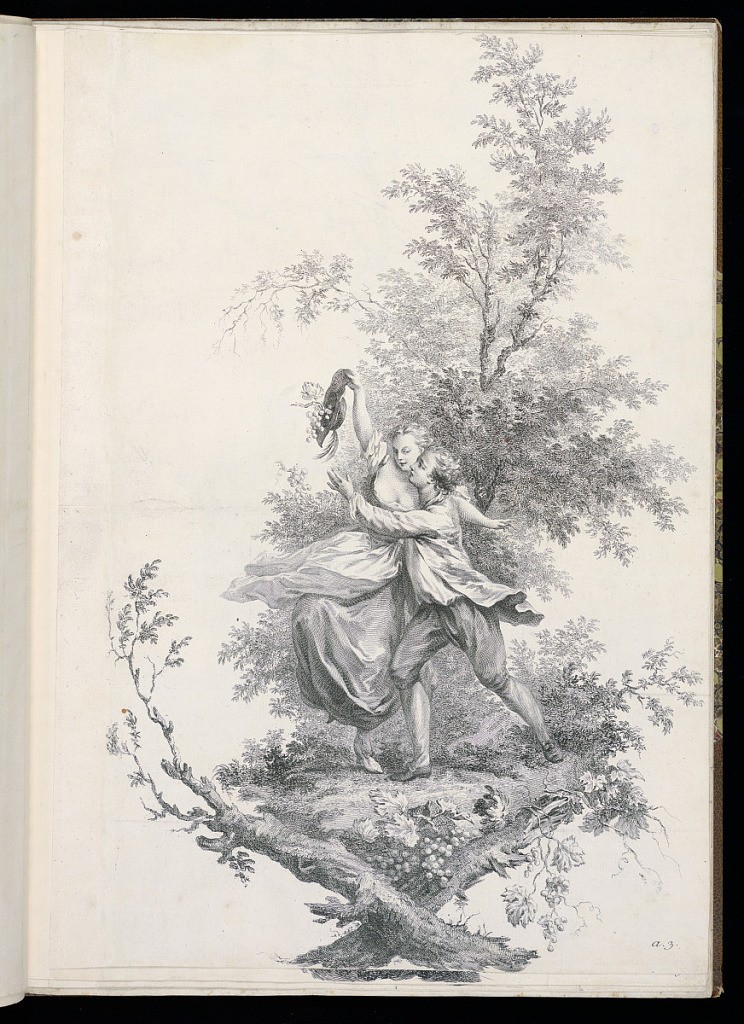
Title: Allegory of the Four Seasons - Autumn
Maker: Jacopo Amigoni, Italian, 1682–1752
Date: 1739-1752
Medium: Etching and engraving on laid paper
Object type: Bound print
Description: Vignette of a man and a woman in a landscape. The woman holds up the man's hat, which is full of grapes; he holds her up while reaching for the hat. The plate is trimmed and only the plate number is visible.